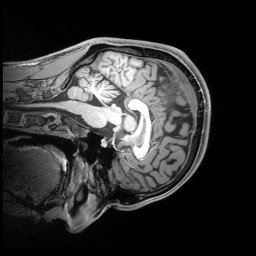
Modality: T1w
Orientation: sagittal
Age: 19
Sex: male
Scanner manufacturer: siemens
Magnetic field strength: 3 T
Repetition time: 2.4 s
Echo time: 0.00219 s